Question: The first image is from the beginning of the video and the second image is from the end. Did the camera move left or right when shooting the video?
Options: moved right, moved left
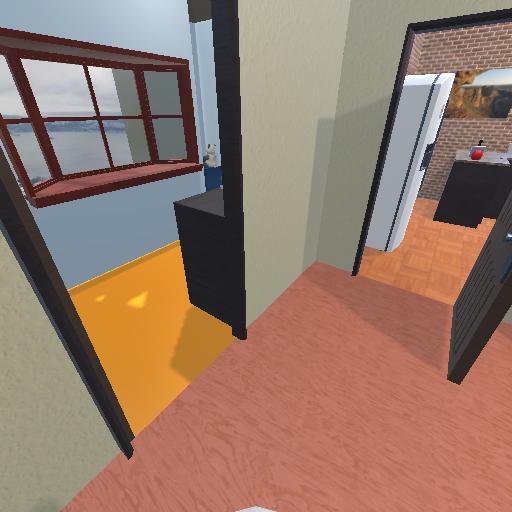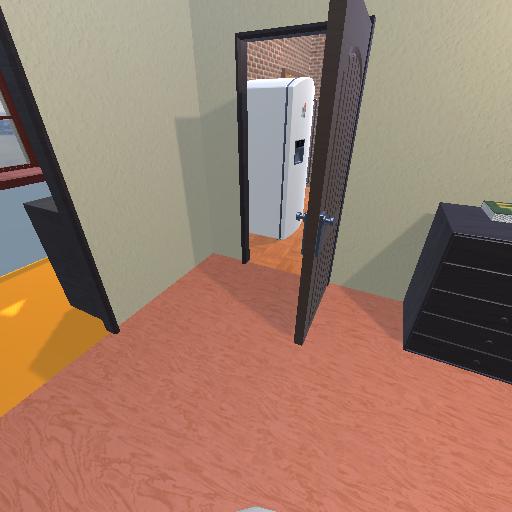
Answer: moved right